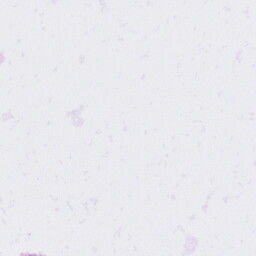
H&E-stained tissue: Colon